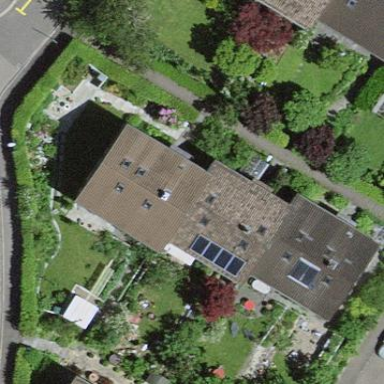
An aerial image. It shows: Terrace building.